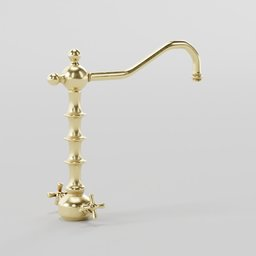
Label: appliances